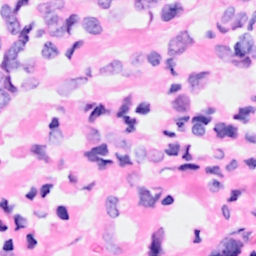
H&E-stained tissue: Breast